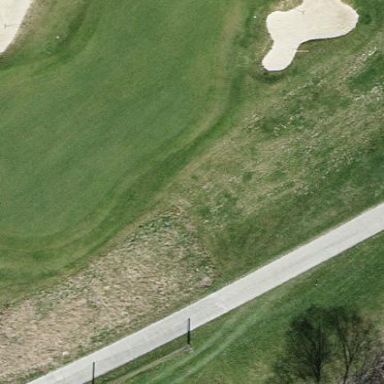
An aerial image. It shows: Golf green.